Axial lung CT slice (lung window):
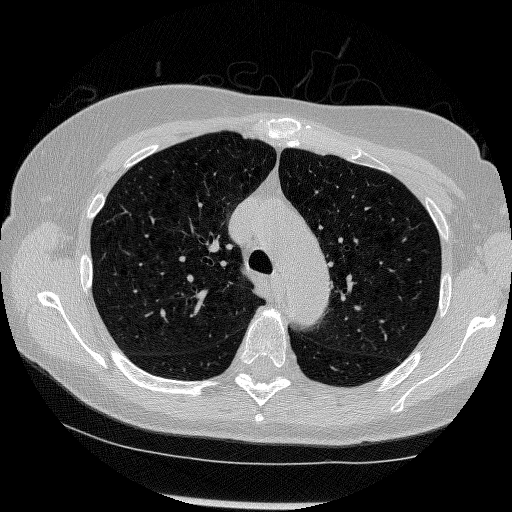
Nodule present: no